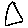
Label: triangle